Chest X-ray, AP view. Patient: 28 years old, sex M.
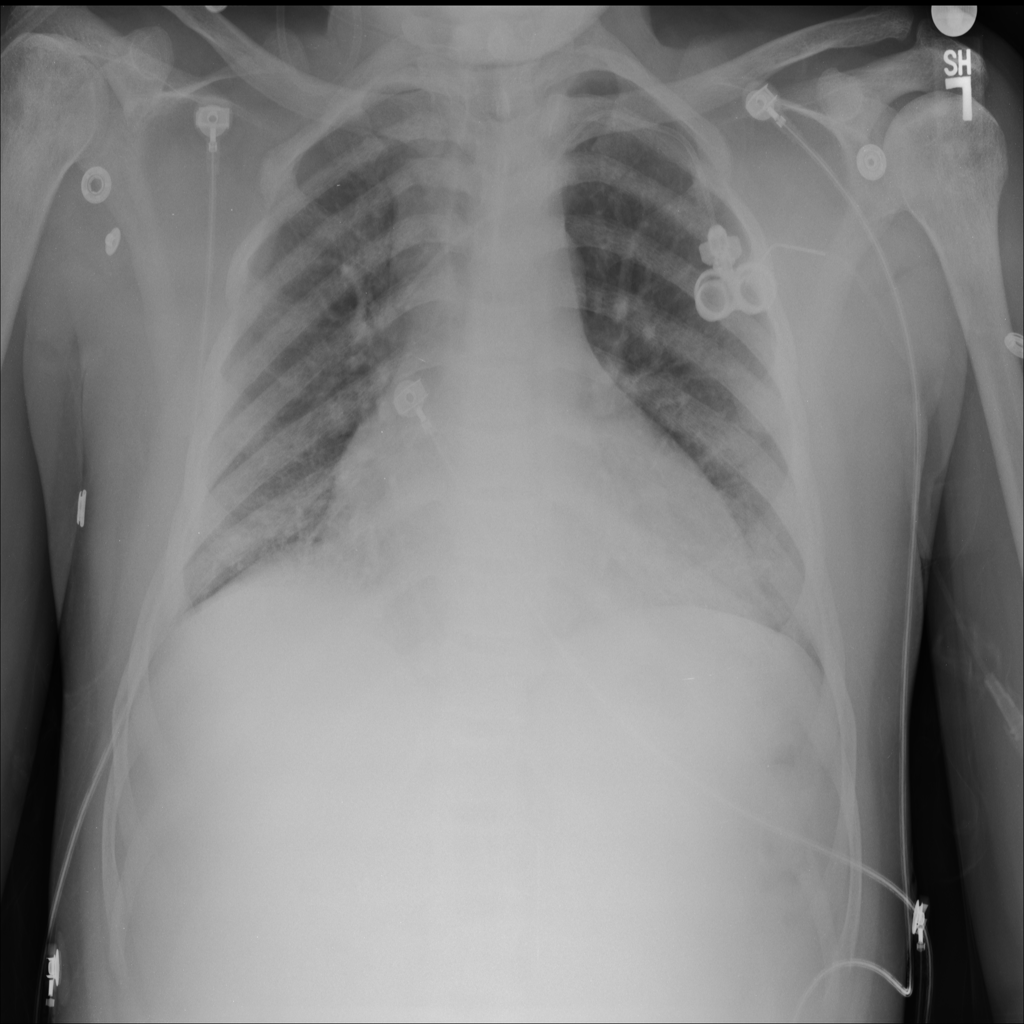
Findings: No Finding